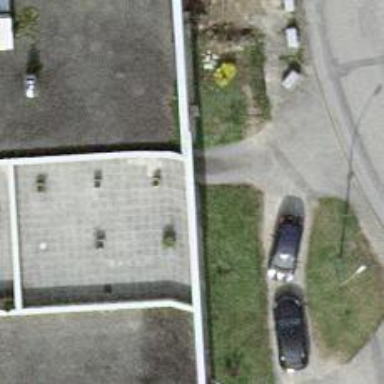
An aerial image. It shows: Entrance to parking area with garage boxes.